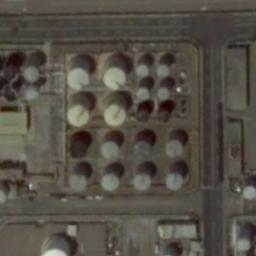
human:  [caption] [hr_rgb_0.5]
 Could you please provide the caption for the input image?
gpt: There are many roads beside the storage tanks .

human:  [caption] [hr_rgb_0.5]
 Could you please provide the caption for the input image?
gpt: There are seven white storage tanks and a dozen black storage tanks on the lawn .

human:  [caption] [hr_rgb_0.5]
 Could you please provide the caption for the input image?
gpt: There are many neatly arranged storage tanks and many pipelines in the factory .

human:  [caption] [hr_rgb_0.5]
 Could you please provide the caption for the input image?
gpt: There are many storage tanks on the bare land .

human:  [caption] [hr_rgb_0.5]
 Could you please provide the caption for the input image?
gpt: There are some storage tanks arranged neatly .